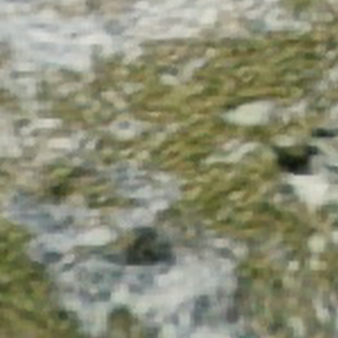
Label: bouldering_area